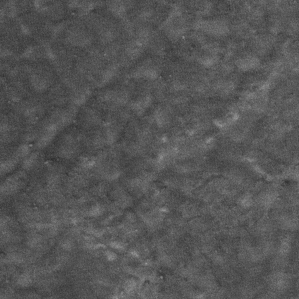
Label: frost